Current action and preconditions to check: trajectory_clear

Your task: For each precondition in the list above, predict whether it will hold at this action.

Consider the current scene as observed from the mobile robot's camera, and analyze the predicted future states of all dynamic agents (e.g., people, animals, vehicles, or any moving entities) within the NEXT SECOND.

IMPORTANT: Only answer "very likely" if you are absolutely certain—based on strong, clear evidence—that a dynamic agent will violate the precondition in the predicted future state. Do NOT answer "very likely" for unlikely, ambiguous, or low-probability risks.

Ask yourself for each precondition: Is there a high probability, with clear and convincing evidence, that the predicted future states of any dynamic agent will interfere with the predicted future state of the currently executing action within the NEXT SECOND, causing that precondition to fail?

Assess the risk level based on these predictions. Use "likely" or "very likely" if motions create a clear risk of interference.

Use "neutral" or "improbable" if agents are nearby but their predicted paths are clearly diverging or non-conflicting.

Failure Risk Categories: "very improbable", "improbable", "neutral", "likely", "very likely"

Answer Format: Output ONLY the probability_of_failure value from these categories: "very improbable", "improbable", "neutral", "likely", "very likely"

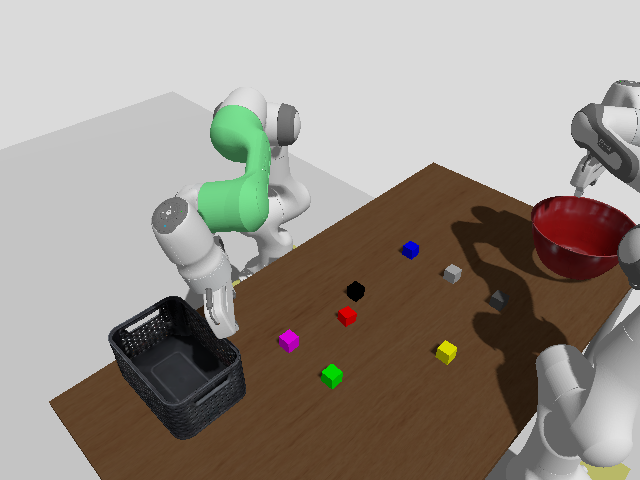

Answer: very improbable